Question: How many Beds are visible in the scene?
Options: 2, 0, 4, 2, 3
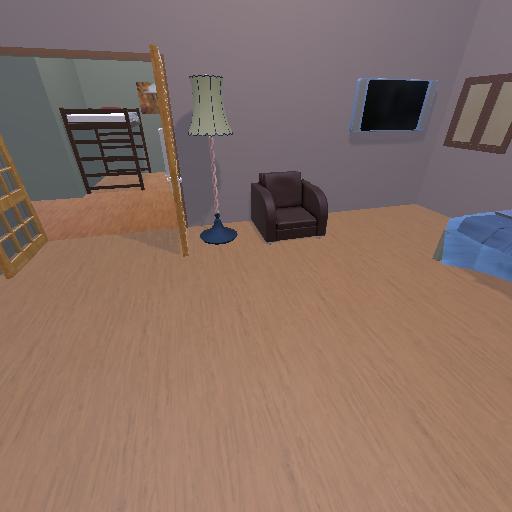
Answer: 2